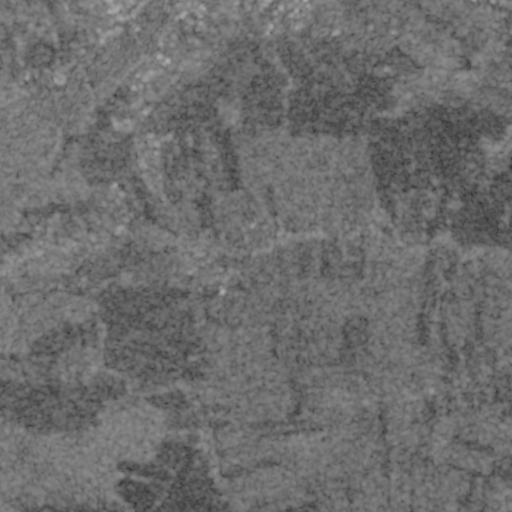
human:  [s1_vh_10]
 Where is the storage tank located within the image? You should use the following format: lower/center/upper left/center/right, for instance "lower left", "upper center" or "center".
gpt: The storage tank is located in the upper right of the image.
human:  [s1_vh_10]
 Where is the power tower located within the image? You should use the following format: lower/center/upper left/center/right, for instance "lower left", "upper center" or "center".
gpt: There is no power tower in the image.

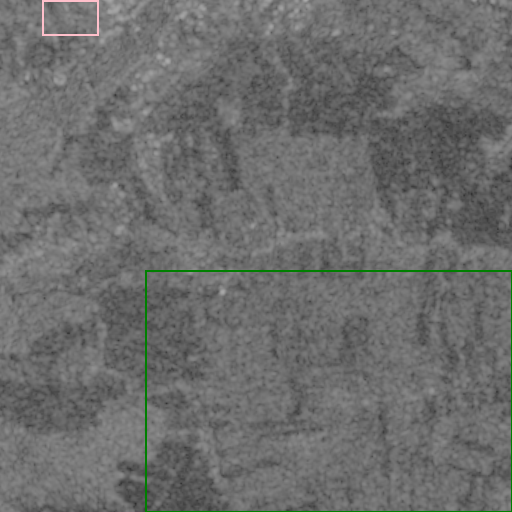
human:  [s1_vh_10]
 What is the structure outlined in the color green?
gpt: The structure outlined in green is a crop field.
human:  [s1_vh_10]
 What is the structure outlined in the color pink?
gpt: The structure outlined in pink is a park.
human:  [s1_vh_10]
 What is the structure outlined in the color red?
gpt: There is no red outline.